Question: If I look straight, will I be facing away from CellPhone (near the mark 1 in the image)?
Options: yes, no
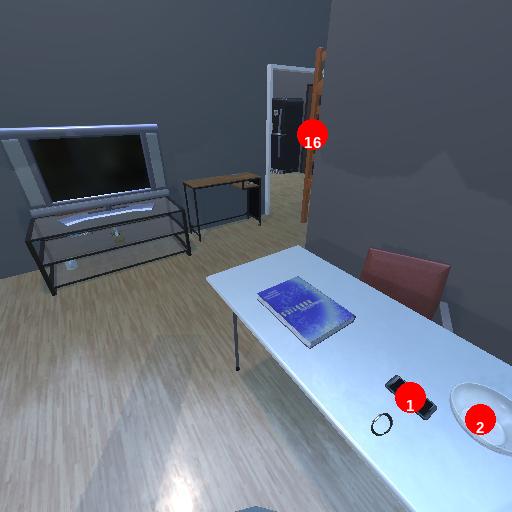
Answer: yes